Question: I have the following code that works fine in my spring.xml...
'''
<beans:bean id="sessionFactory"
class="org.springframework.orm.hibernate3.annotation.AnnotationSessionFactoryBean">
<beans:property name="annotatedClasses">
<beans:list>
<beans:value>org.assessme.com.entity.User</beans:value>
</beans:list>
</beans:property>
<beans:property name="dataSource" ref="dataSource" />
<beans:property name="packagesToScan"
value="org.assessme.com.entity.*" />
<beans:property name="hibernateProperties">
<beans:props>
<beans:prop key="hibernate.dialect">org.hibernate.dialect.MySQLDialect
</beans:prop>
<beans:prop key="hibernate.transaction.factory_class">org.hibernate.transaction.JDBCTransactionFactory
</beans:prop>
<beans:prop key="hibernate.show_sql">true</beans:prop>
<beans:prop key="hibernate.hbm2ddl.auto">update</beans:prop>
</beans:props>
</beans:property>
</beans:bean>
'''
I only got the User object working first as you can see from the beans:list.
All my entities are in the same folder, as shown below

The problem is, when I add another class to this list, such as...
org.assessme.com.entity.Campaign
I get the following exception when I start Tomcat...
'''
Caused by: org.hibernate.AnnotationException: No identifier specified for entity: org.assessme.com.entity.Campaign
at org.hibernate.cfg.InheritanceState.determineDefaultAccessType(InheritanceState.java:272)
at org.hibernate.cfg.InheritanceState.getElementsToProcess(InheritanceState.java:227)
at org.hibernate.cfg.AnnotationBinder.bindClass(AnnotationBinder.java:712)
at org.hibernate.cfg.AnnotationConfiguration.processArtifactsOfType(AnnotationConfiguration.java:636)
at org.hibernate.cfg.AnnotationConfiguration.secondPassCompile(AnnotationConfiguration.java:359)
at org.hibernate.cfg.Configuration.buildMappings(Configuration.java:1206)
at org.springframework.orm.hibernate3.LocalSessionFactoryBean.buildSessionFactory(LocalSessionFactoryBean.java:717)
at org.springframework.orm.hibernate3.AbstractSessionFactoryBean.afterPropertiesSet(AbstractSessionFactoryBean.java:211)
at org.springframework.beans.factory.support.AbstractAutowireCapableBeanFactory.invokeInitMethods(AbstractAutowireCapableBeanFactory.java:1514)
at org.springframework.beans.factory.support.AbstractAutowireCapableBeanFactory.initializeBean(AbstractAutowireCapableBeanFactory.java:1452)
... 132 more
'''
Entity code below if required...
Campaign.java
'''
package org.assessme.com.entity;
import javax.persistence.Column;
import javax.persistence.Entity;
import javax.persistence.Table;
@Entity
@Table(name = "campaigns")
public class Campaign {
@Column(name = "name")
private String name;
@Column(name = "id")
private String id;
public String getName() {
return name;
}
public void setName(String name) {
this.name = name;
}
public String getId() {
return id;
}
public void setId(String id) {
this.id = id;
}
}
'''
User.java
'''
package org.assessme.com.entity;
import javax.persistence.Column;
import javax.persistence.Entity;
import javax.persistence.GeneratedValue;
import javax.persistence.GenerationType;
import javax.persistence.Id;
import javax.persistence.Table;
@Entity
@Table(name = "users")
public class User {
@Column(name = "firstName")
private String firstName;
@Column(name = "lastName")
private String lastName;
@Column(name = "email")
private String email;
@Column(name = "password")
private String password;
@Column(name = "username")
private String username;
@Column(name = "access")
private Integer access;
@Id
@GeneratedValue(strategy=GenerationType.AUTO)
@Column(name = "id")
private long id;
public String getFirstName() {
return firstName;
}
public void setFirstName(String firstName) {
this.firstName = firstName;
}
public String getLastName() {
return lastName;
}
public void setLastName(String lastName) {
this.lastName = lastName;
}
public String getEmail() {
return email;
}
public void setEmail(String email) {
this.email = email;
}
public long getId() {
return id;
}
public void setId(long id) {
this.id = id;
}
public String getPassword() {
return password;
}
public void setPassword(String password) {
this.password = password;
}
public String getUsername() {
return username;
}
public void setUsername(String username) {
this.username = username;
}
public Integer getAccess() {
return access;
}
public void setAccess(Integer access) {
this.access = access;
}
}
'''
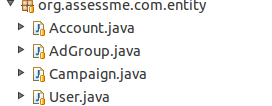
Answer: I think the problem is that 'Campaign' does not have a property that is annotated with '@Id'. Fix it like this:
'''
@Id
@Column(name = "id")
private String id;
'''